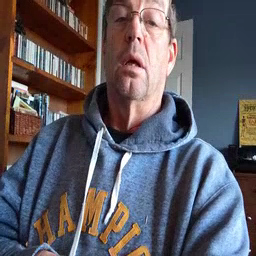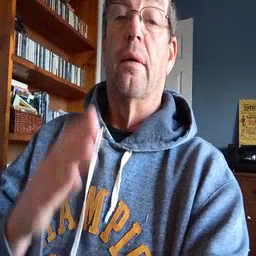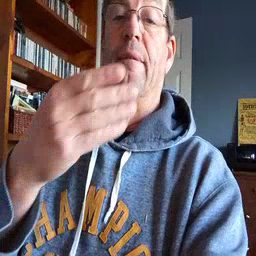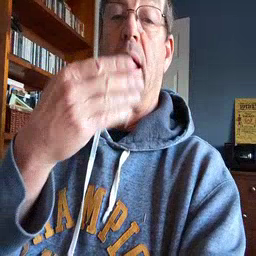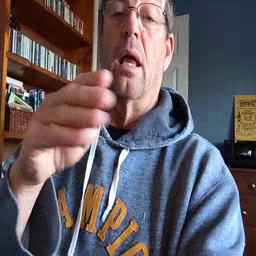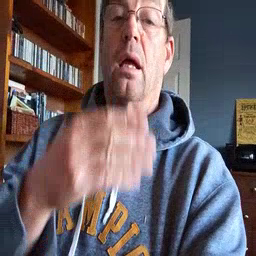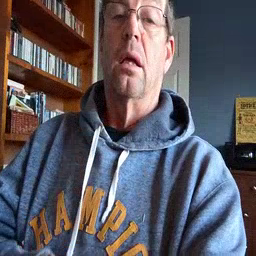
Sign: flag